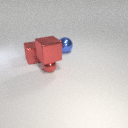
small red metal sphere below large red metal cube